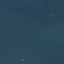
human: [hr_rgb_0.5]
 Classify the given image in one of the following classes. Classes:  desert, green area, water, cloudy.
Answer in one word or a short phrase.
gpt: water